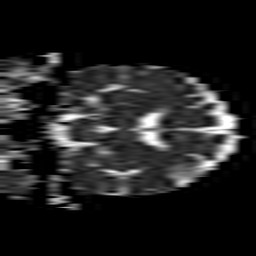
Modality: ADC
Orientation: coronal
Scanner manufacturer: philips
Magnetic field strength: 1.5 T
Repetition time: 3.412 s
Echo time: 0.06922 s